Question: I might say I'm getting quite familiar with Code Contracts: I've read and understood most of the <URL> and have been using them for quite a while now, but I still have questions. When I search SO for 'code contracts unproven' there are quite a few hits, all asking why their specific statement couldn't be statically proven. Although I could do the same and post my specific scenario (which is btw:
> ,
I'd much rather understand why Code Contract condition can or can't be proven. Sometimes I'm impressed with what it can prove, and sometimes I'm... well... to say it politely: definately not impressed. If I want to understand this, I'd like to know the mechanisms the static checker uses. I'm sure I'll learn by experience, but I'm spraying 'Contract.Assume' statements all over the place to make the warnings go away, and I feel like that's not what Code Contracts are meant for. Googling didn't help me, so I want to ask you guys for your experiences: what (unobvious) patterns have you seen? And what made you see the light?
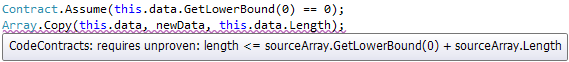
Answer: The contract in your construction is not satisfied. Since you are referencing an object's field (this.data), other threads may have access to the field and may change its value between the Assume and the first parameter resolution and the third parameter resolution. (e.i., they could be three completely different arrays.)
You should assign the array to a local variable, then use that variable throughout the method. Then the analyzer will know that the constraints are being satisfied, because no other threads will have the ability to change the reference.
'''
var localData = this.data;
if (localData == null) return;
byte[] newData = new byte[localData.Length]; // Or whatever the datatype is.
Array.Copy(localData, newData, localData.Length); // Now, this cannot fail.
'''
This has the added benifit of not only satisfying the constraint, but, in reality, making the code more robust in many cases.
I hope this leads you to the answer to your question. I could not actually answer your question directly, because I do not have access to a version of Visual Studio that includes the static checker. (I'm on VS2008 Pro.) My answer is based on what my own visual inspection of the code would conclude, and it appears that the static contract checker uses similar techniques. I am intreagued! I need to get me one of them. :-D
(Lots of speculation to follow)
Upon reflection, I think I can do a pretty good guess of what can or can't be proven (even without access to the static checker). As stated in the other answer, the static checker does not do interprocedural analysis. Therefore, with the looming possibility of multi-threaded variable accesses (as in the OP), the static checker can only deal effectively with local variables (as defined below).
By "local variables" I mean a variable that cannot be accessed by any other thread. This would include any variables declared in the method or passed as a parameter, unless the parameter is decorated with 'ref' or 'out' or the variable is captured in an anonymous method.
If a local variable is a value-type, then its fields are also local variables (and so on recursively).
If a local variable is a reference-type, then only the reference itself--not its fields--can be considered a local variable. This is true even of an object constructed within the method, since a constructor itself may leak a reference to the constructed object (say to a static collection for caching, for example).
So long as the static checker does not do any interprocedural analysis, any assumptions made about variables that are not local as defined above can be invalidated at any time, and, therefore, are ignored in the static analysis.
Exception 1: since strings and arrays are known by the runtime to be immutable, their properties (such as Length) are subject to analysis, so long as the string or array variable itself is local. This does not include the contents of an array which are mutable by other threads.
Exception 2: The array constructor may be known by the runtime not to leak any references to the constructed array. Therefore, an array that is constructed within the method body and not leaked outside of the method (passed as a parameter to another method, assigned to a non-local variable, etc.) has elements that may also be considered local variables.
These restrictions seem rather onerous, and I can imagine several ways this could be improved, but I don't know what has been done. Here are some other things that could, in theory, be done with the static checker. Someone who has it handy should check to see what has been done and what hasn't:
- - - - 'lock(X){ /**/ }'
Another possibility that could open up a lot of new analysis would be declaratively assigning variables and the methods that use them (and so on recursively) to a particular unique thread. This would be a major addition to the language, but it might be worth it.